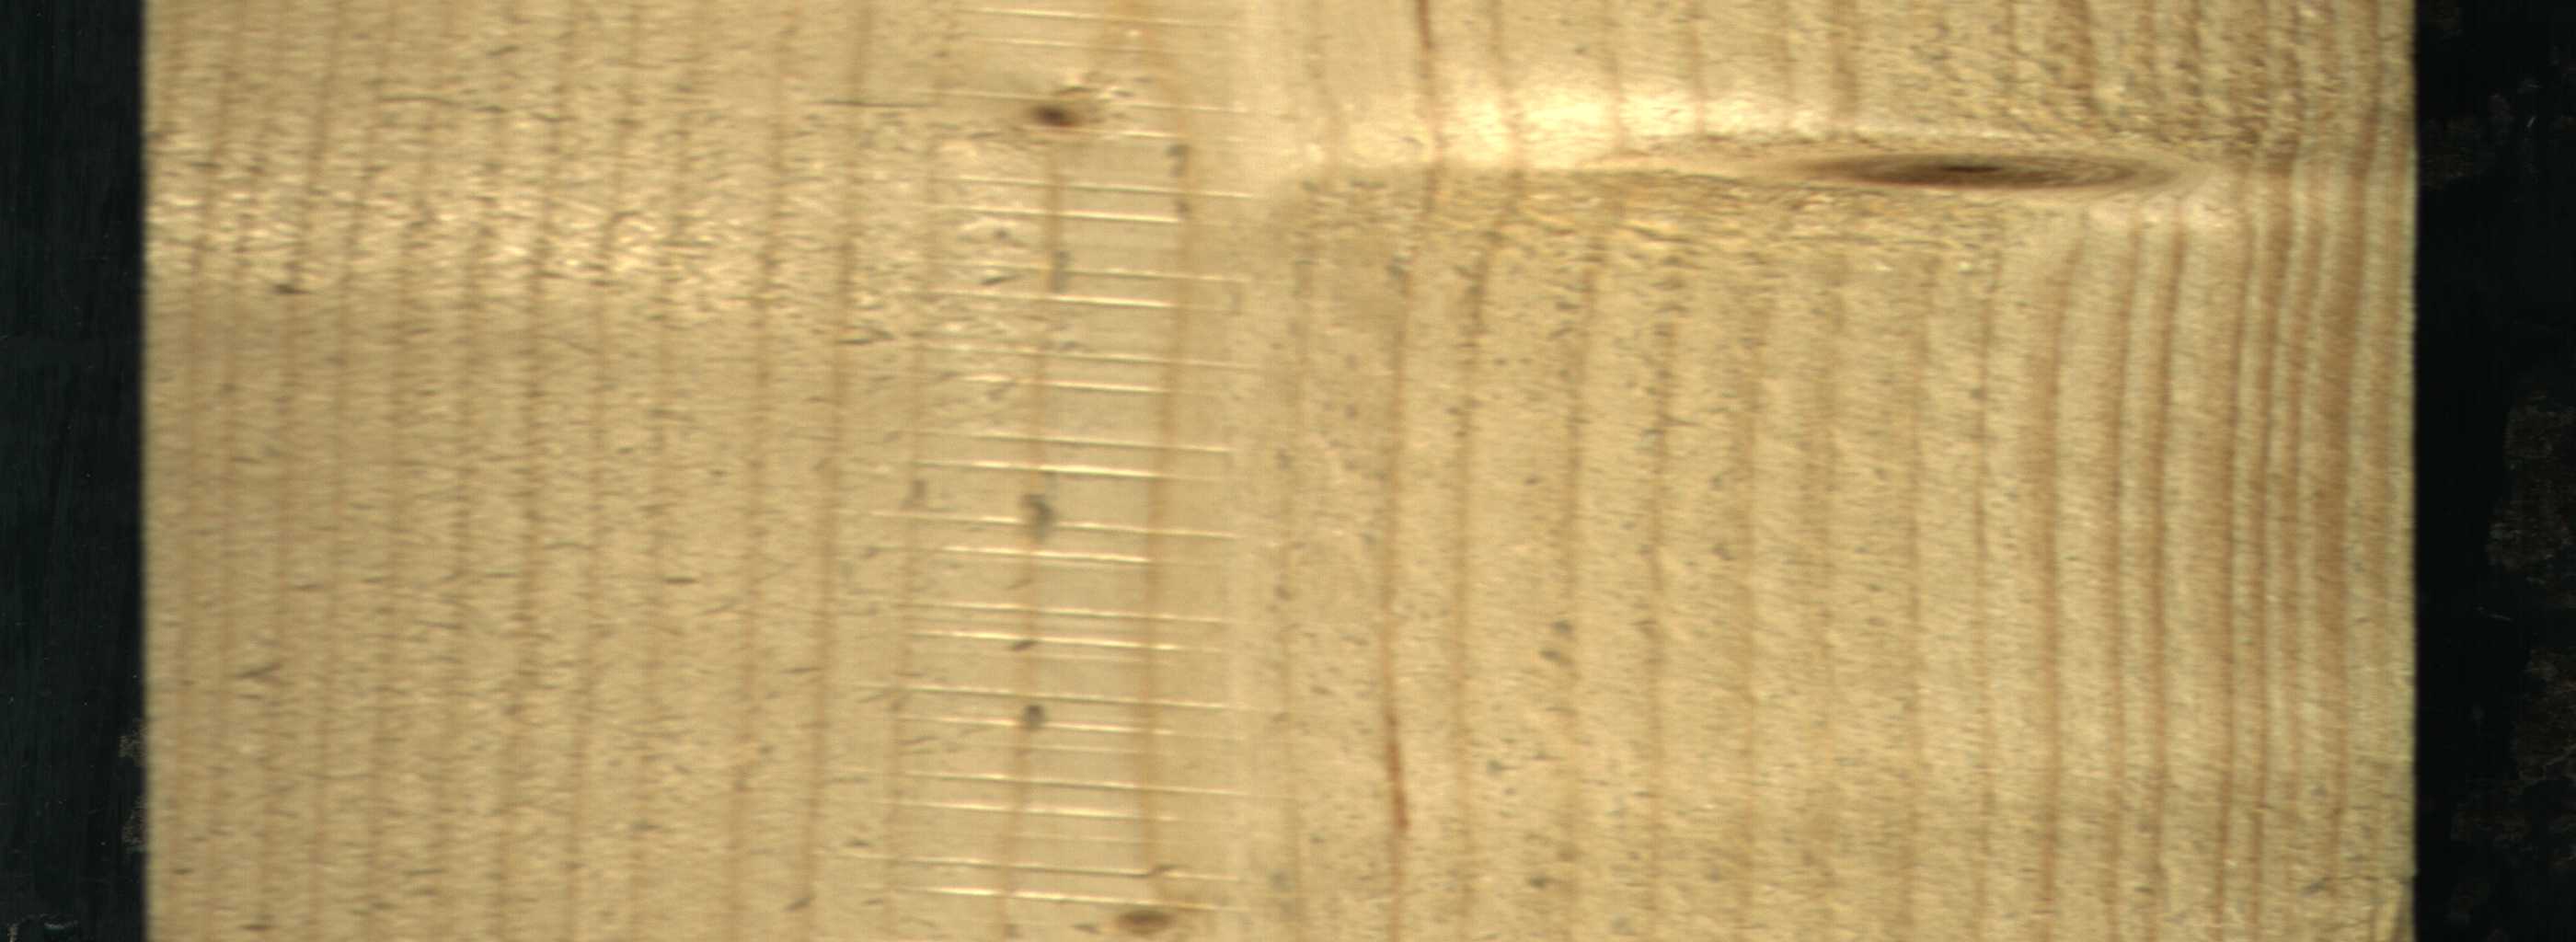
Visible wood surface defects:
Live_Knot
Live_Knot
Live_Knot